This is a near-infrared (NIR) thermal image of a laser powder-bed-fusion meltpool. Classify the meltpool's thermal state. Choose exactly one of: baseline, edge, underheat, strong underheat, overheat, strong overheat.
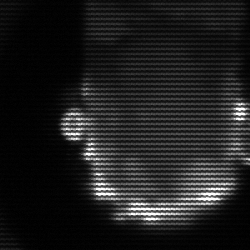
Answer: baseline